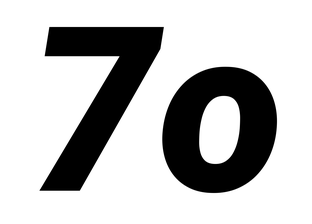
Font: Roboto-Italic_Black_Italic